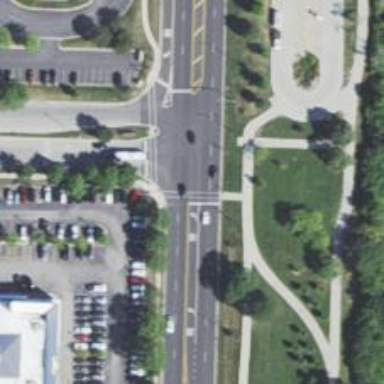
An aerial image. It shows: Footway with crossing markings in the form of lines.